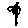
Label: flower